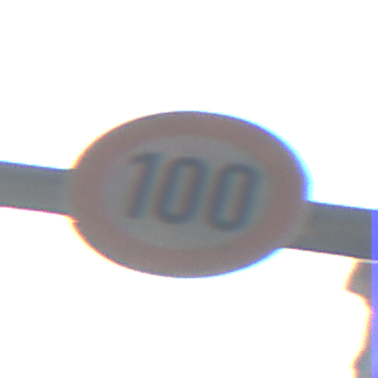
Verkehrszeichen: Geschwindigkeit100
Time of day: Midday
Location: Outdoor (Urban)
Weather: Clear
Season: NotSpecified
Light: Natural